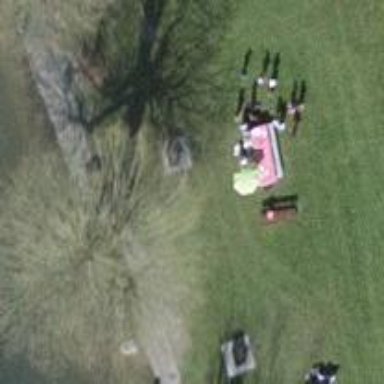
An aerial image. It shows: Picnic site for tourists.